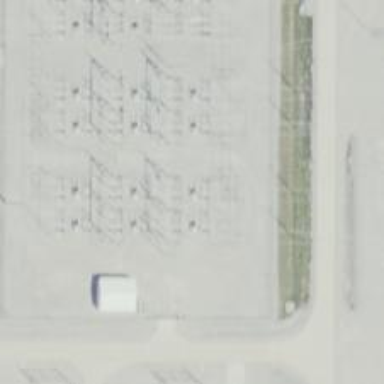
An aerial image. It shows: Switch for power supply.